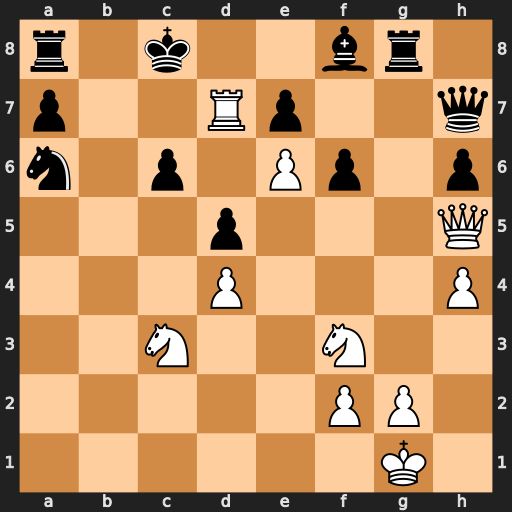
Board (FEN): r1k2br1/p2Rp2q/n1p1Pp1p/3p3Q/3P3P/2N2N2/5PP1/6K1
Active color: w
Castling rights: -
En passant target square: -
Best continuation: Qe8#